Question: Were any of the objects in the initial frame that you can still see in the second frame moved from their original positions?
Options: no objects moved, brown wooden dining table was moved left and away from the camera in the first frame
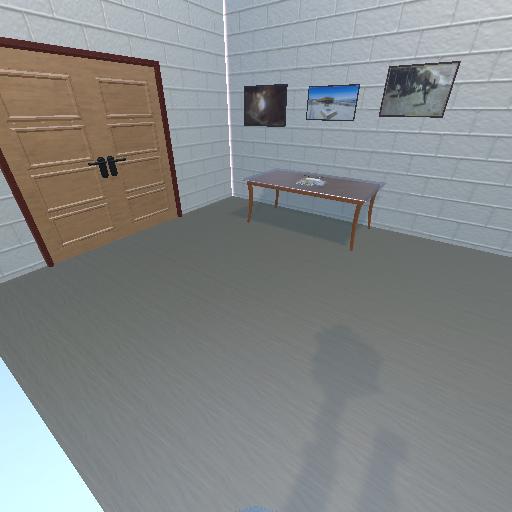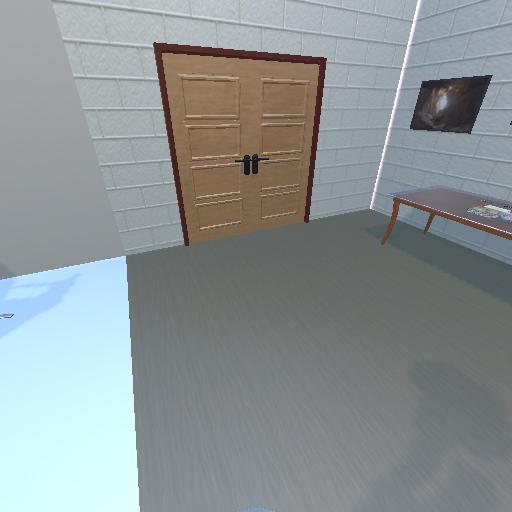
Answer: no objects moved